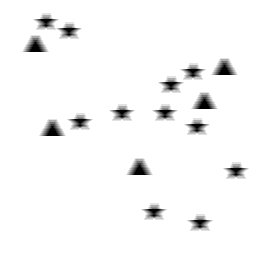
Squares: 0
Triangles: 5
Stars: 11
Total shapes: 16